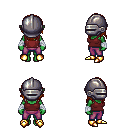
a pixel art fantasy rpg character, female body template, orc, green skin, maroon pirate shirt, magenta pants, brunette long hairstyle, metal helm, white cloth bandages, gold boots, four views (front, back, left, right), 2x2 character sprite sheet, small pixel art, hard edges, no anti-aliasing